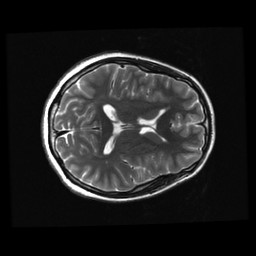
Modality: T2w
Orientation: axial
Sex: female
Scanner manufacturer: ge
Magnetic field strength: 3 T
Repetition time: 5 s
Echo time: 0.1012 s